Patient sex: M
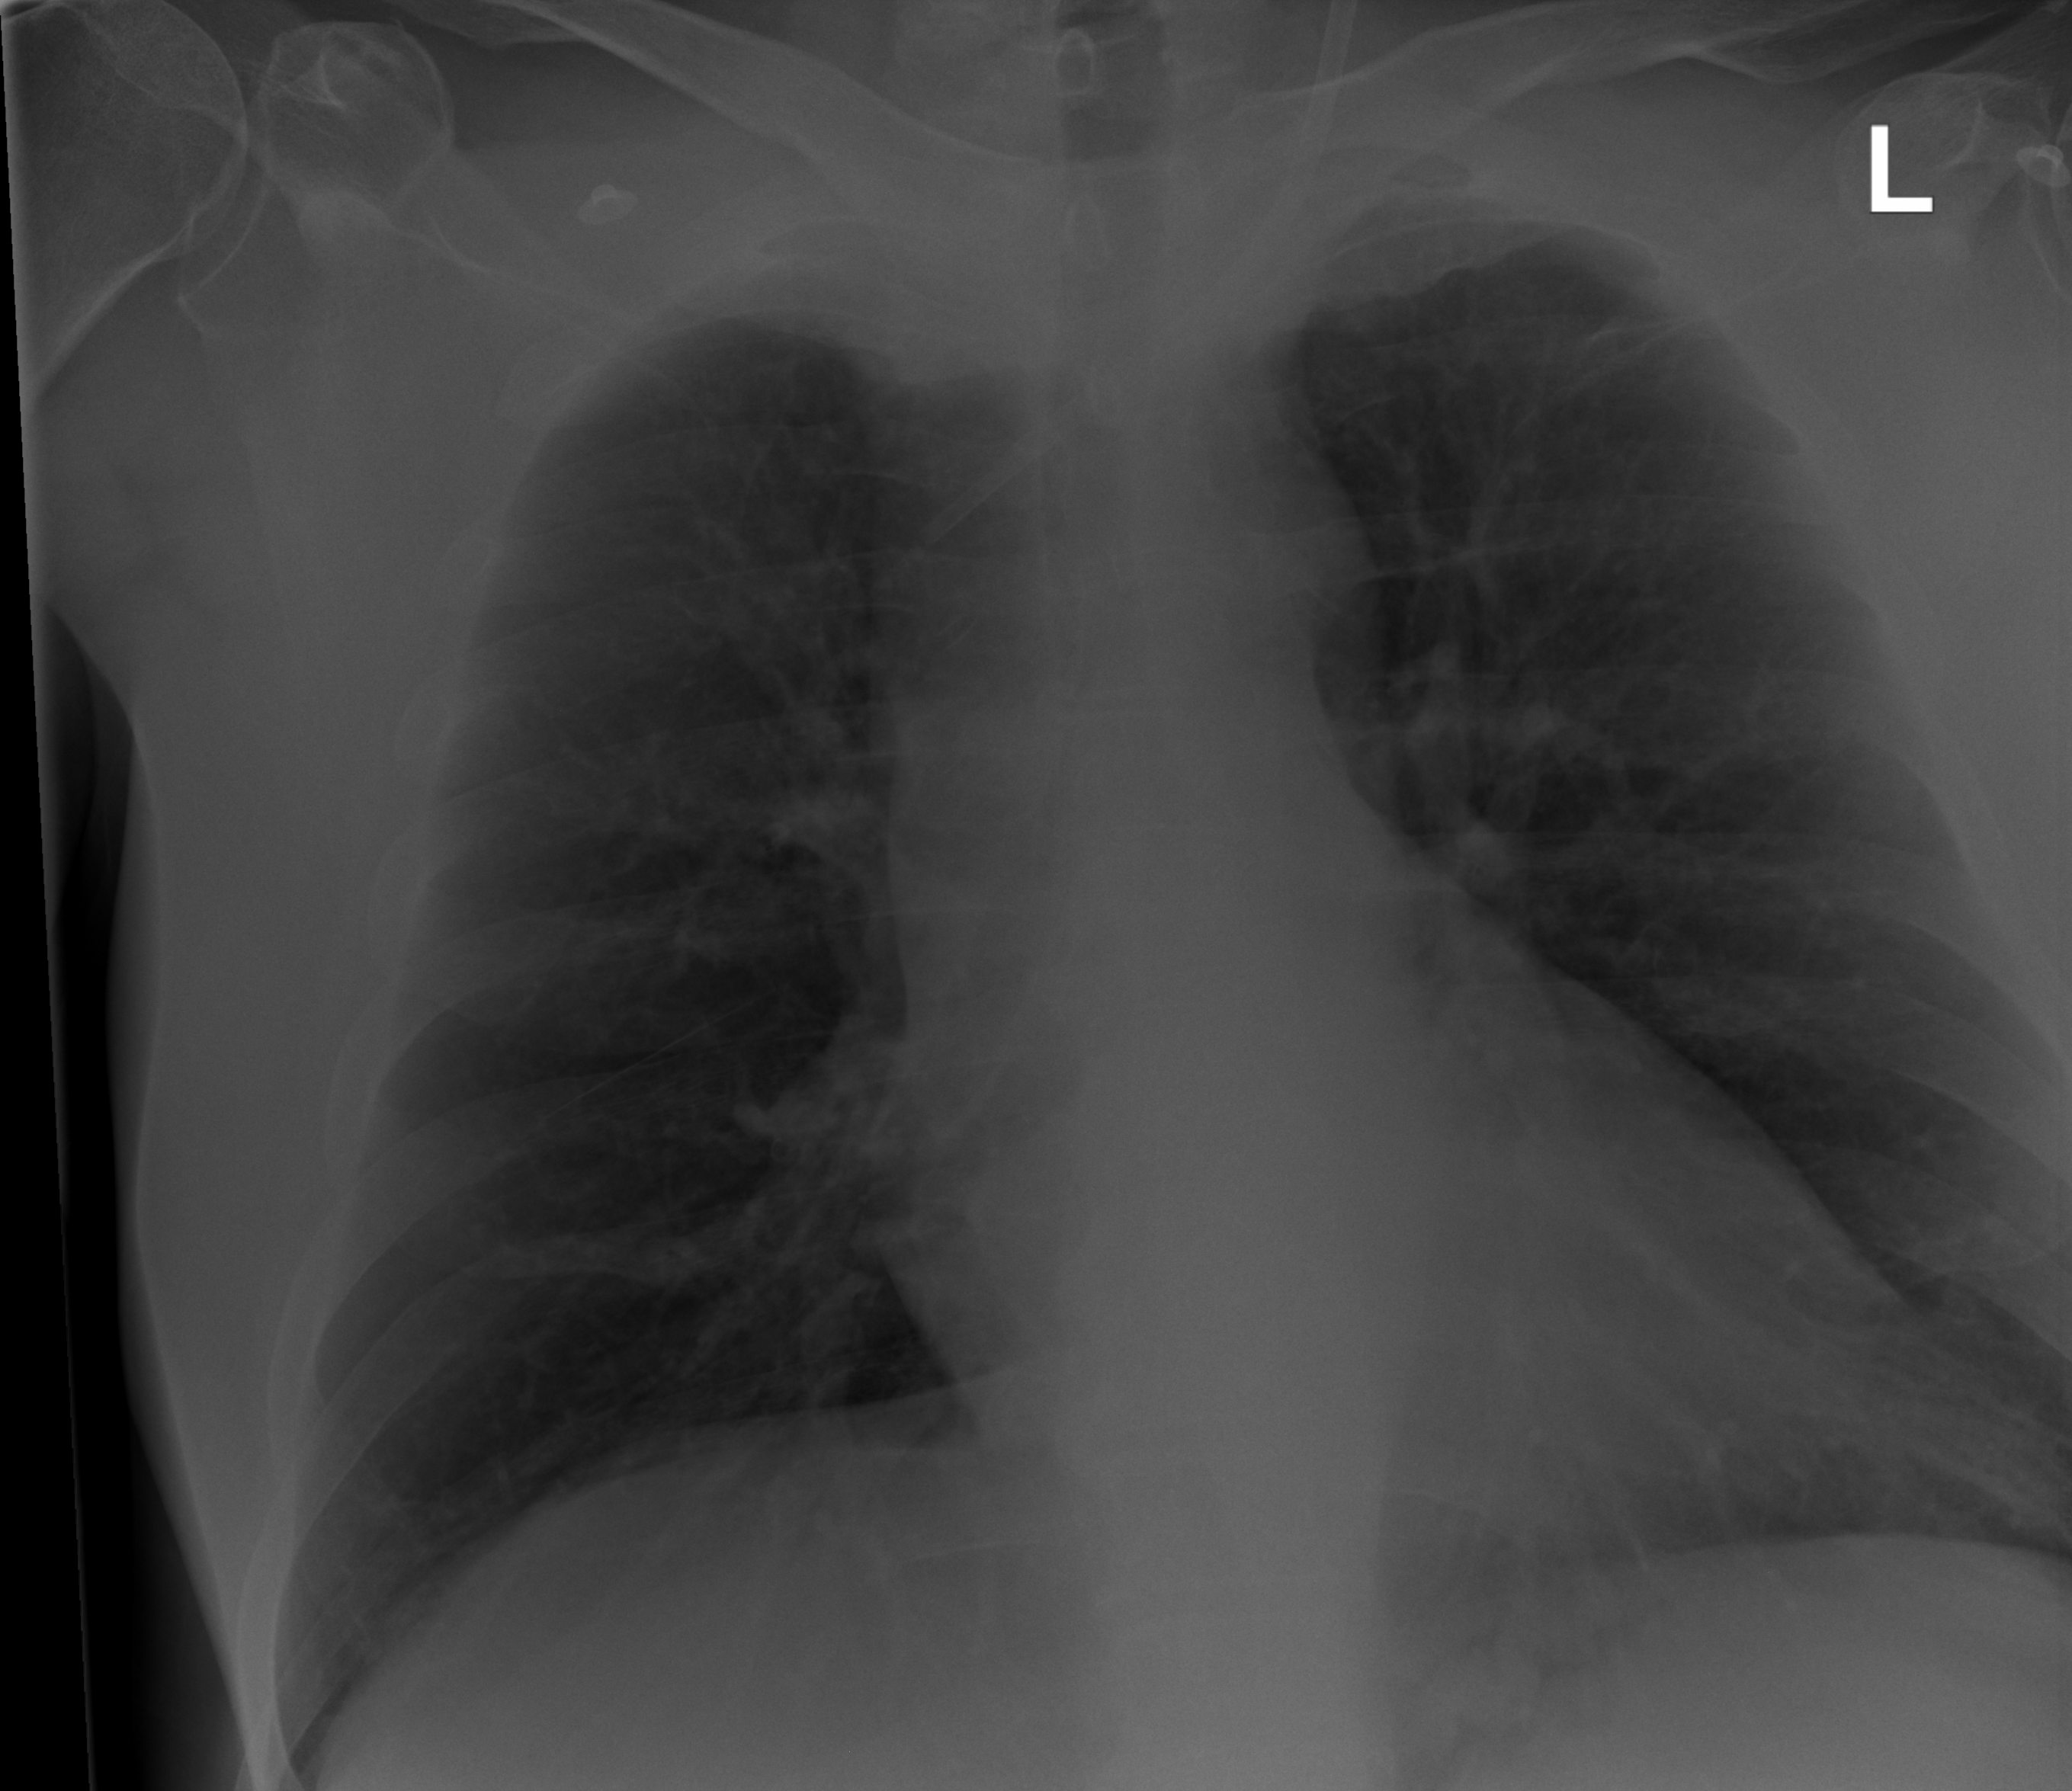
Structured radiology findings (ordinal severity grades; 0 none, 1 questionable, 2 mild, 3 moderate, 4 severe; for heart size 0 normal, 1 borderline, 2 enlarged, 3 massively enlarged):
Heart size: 1
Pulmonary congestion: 2
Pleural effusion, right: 0
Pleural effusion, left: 0
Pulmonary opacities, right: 0
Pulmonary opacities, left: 0
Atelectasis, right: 1
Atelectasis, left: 1